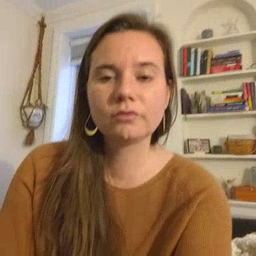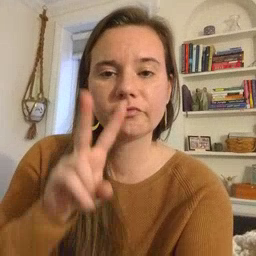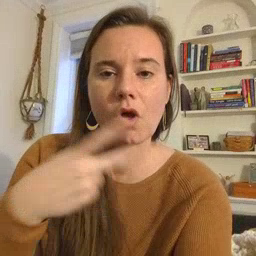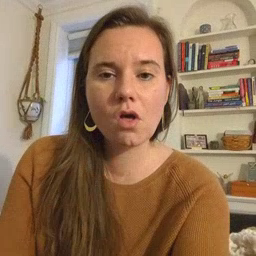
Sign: fall